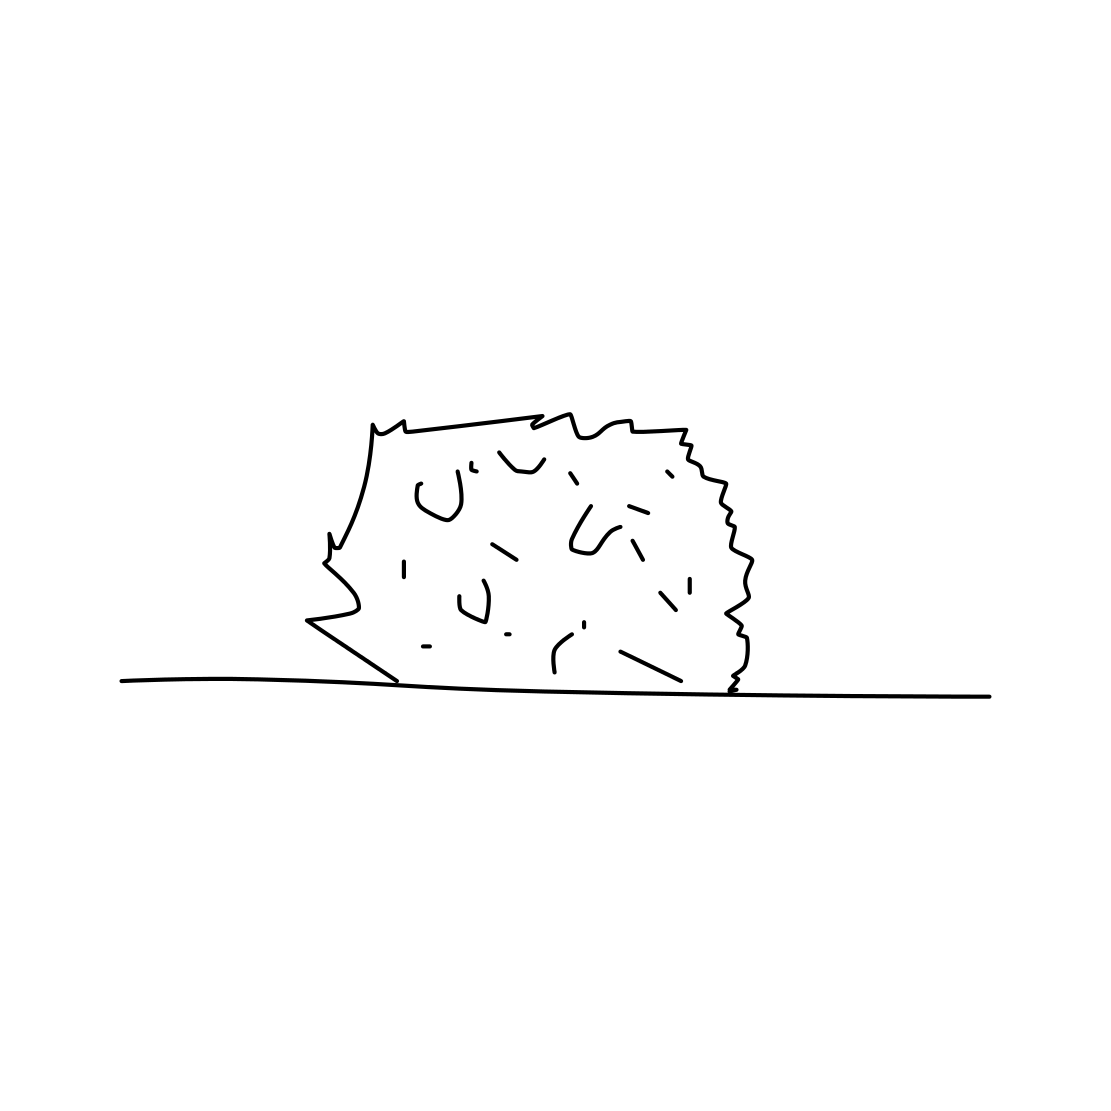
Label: bush